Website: crate-barrel
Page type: delivery-shipping
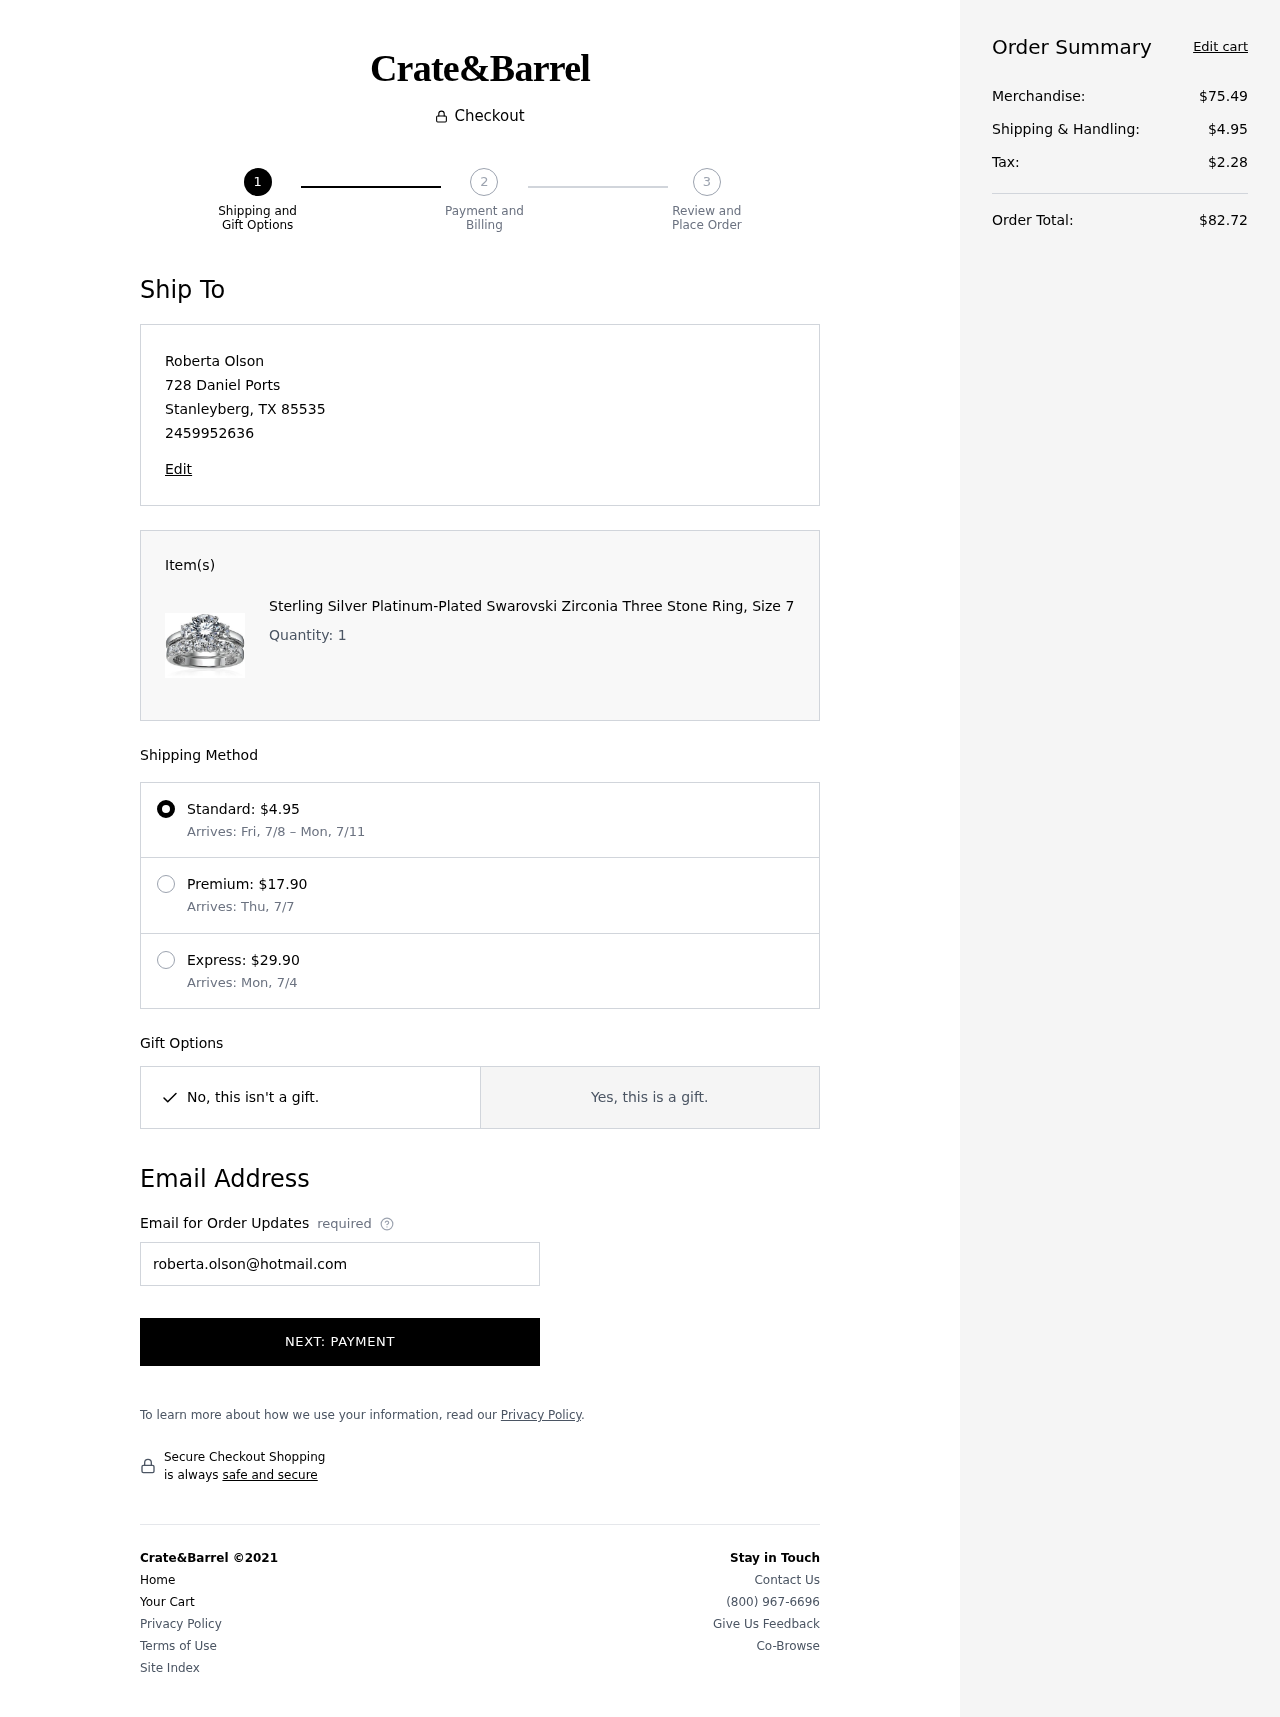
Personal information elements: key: PII_CITY
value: Stanleyberg
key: PII_EMAIL
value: roberta.olson@hotmail.com
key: PII_FULLNAME
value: Roberta Olson
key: PII_PHONE
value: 2459952636
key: PII_POSTCODE
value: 85535
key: PII_STATE_ABBR
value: TX
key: PII_STREET
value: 728 Daniel Ports
Product elements: key: PRODUCT1_NAME
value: Sterling Silver Platinum-Plated Swarovski Zirconia Three Stone Ring, Size 7
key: PRODUCT1_QUANTITY
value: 1
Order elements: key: ORDER_SHIPPING_COST
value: $4.95
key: ORDER_SHIPPING_DATE
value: Fri, 7/8
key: ORDER_DELIVERY_DATE
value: Mon, 7/11
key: ORDER_SHIPPING_COST2
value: $17.90
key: ORDER_DELIVERY_DATE2
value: Arrives: Thu, 7/7
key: ORDER_SHIPPING_COST3
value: $29.90
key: ORDER_DELIVERY_DATE3
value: Arrives: Mon, 7/4
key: ORDER_SUBTOTAL
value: $75.49
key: ORDER_TAX
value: $2.28
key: ORDER_TOTAL
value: $82.72